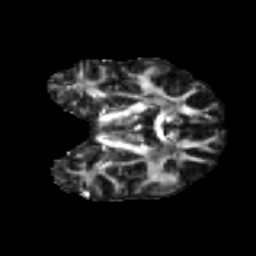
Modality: FA
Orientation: coronal
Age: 47
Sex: male
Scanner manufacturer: ge
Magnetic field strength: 3 T
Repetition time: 7.8 s
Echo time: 0.0609 s